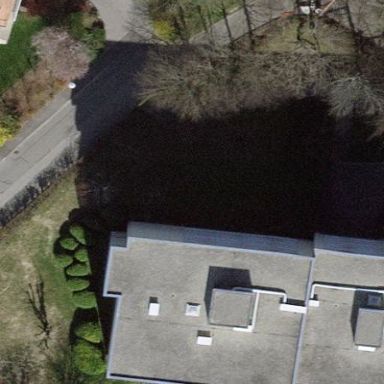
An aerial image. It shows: View of apartment building.